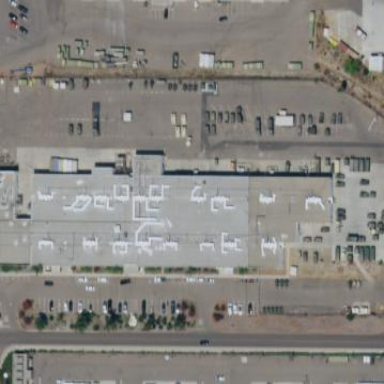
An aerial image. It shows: Commercial building.